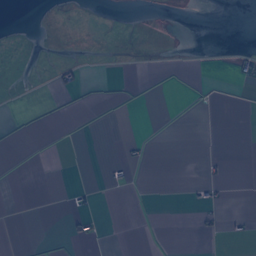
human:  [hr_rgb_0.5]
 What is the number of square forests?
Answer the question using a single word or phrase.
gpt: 0

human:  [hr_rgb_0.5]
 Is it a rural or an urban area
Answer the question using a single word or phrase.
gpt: rural

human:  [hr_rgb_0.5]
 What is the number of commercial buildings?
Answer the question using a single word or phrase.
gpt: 0

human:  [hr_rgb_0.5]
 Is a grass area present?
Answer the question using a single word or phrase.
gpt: yes

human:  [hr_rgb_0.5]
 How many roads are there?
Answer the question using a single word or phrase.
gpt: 40

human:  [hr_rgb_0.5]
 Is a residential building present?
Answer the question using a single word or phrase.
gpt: yes

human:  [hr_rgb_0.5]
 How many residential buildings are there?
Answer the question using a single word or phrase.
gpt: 43

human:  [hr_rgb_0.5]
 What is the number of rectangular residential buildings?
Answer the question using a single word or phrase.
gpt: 33

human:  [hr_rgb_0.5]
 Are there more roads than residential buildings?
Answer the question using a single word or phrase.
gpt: no

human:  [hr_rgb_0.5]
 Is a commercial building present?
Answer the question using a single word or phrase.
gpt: no

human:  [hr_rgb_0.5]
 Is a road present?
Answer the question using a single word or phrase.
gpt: yes

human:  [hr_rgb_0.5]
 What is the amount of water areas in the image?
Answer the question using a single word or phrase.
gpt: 3

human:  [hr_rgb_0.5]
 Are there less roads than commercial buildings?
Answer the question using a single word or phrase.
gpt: no

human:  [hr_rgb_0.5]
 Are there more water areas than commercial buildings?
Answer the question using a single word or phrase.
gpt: yes

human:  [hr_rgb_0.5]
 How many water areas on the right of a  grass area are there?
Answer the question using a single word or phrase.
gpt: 2

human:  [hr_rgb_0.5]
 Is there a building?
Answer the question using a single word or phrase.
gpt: yes

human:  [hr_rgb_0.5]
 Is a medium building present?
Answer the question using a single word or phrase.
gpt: yes

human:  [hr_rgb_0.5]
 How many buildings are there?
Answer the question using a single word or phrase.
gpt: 44

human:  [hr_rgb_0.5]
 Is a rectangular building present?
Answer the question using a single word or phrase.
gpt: yes

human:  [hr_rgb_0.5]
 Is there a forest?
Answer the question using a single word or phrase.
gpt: yes

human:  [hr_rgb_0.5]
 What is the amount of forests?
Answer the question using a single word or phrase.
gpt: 11

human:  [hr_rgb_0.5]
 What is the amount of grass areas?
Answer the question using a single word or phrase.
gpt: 33

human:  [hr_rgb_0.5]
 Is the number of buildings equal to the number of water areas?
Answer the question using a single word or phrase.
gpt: no

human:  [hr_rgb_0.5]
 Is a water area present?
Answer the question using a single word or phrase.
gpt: yes

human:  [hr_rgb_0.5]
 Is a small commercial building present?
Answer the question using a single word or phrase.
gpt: no

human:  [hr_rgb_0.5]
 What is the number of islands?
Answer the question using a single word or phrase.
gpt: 1

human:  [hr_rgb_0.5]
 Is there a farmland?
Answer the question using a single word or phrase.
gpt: yes

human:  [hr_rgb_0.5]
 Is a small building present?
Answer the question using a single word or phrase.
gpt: yes

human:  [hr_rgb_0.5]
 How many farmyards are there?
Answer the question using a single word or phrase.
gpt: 1

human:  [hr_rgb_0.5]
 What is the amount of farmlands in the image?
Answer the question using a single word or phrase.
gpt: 16

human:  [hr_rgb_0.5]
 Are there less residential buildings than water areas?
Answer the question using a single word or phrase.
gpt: no

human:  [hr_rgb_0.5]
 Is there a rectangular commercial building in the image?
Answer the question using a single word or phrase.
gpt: no

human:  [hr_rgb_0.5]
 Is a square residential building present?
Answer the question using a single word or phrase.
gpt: no

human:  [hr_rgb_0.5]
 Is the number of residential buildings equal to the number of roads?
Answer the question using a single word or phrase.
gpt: no

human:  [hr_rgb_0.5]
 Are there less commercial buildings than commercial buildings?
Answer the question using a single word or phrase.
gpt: no

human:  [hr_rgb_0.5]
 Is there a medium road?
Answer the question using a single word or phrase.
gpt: no

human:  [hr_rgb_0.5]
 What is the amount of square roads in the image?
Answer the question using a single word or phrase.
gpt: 0

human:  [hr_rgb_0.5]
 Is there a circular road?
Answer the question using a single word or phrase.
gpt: no

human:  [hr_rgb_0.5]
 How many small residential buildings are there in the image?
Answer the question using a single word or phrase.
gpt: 42

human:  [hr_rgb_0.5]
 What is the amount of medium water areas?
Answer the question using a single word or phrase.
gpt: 1

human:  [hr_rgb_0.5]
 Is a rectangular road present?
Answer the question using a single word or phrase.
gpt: no

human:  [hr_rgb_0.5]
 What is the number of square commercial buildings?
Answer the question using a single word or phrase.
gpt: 0

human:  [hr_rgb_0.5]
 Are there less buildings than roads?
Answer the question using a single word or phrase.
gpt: no

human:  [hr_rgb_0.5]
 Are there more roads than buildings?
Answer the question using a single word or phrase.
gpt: no

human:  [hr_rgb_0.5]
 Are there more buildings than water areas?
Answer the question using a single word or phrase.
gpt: yes

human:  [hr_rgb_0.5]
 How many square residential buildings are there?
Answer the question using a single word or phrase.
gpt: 0

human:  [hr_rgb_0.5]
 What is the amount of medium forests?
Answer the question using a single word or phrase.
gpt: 6

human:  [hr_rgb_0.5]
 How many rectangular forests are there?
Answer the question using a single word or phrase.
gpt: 1

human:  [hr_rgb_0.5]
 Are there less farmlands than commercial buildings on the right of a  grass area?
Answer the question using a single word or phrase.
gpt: no

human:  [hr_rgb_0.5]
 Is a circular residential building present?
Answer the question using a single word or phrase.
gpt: no

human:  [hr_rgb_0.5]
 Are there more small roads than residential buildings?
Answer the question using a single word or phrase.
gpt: no

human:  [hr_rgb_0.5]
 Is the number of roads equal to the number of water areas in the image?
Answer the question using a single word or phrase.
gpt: no

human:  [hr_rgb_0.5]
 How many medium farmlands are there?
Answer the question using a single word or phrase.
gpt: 0

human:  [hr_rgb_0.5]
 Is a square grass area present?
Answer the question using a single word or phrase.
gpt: no

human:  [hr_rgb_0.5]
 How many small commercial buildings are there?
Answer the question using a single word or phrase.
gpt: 0

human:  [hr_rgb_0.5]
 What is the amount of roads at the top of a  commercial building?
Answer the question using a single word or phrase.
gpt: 0

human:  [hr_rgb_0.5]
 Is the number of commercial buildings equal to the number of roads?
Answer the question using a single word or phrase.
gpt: no

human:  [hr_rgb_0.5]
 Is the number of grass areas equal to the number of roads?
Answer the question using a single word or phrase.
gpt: no

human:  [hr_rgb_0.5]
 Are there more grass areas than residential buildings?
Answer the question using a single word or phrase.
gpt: no

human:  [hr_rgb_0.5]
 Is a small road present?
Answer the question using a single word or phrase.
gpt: yes

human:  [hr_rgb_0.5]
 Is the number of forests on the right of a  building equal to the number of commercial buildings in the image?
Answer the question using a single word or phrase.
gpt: no

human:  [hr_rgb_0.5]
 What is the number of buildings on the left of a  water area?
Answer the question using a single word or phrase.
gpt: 10

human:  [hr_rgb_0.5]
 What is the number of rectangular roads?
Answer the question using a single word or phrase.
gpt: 0

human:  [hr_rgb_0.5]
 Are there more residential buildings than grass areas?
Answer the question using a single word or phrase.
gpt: yes